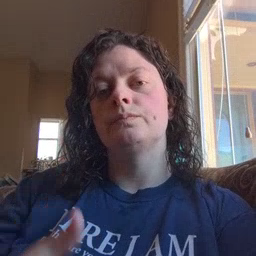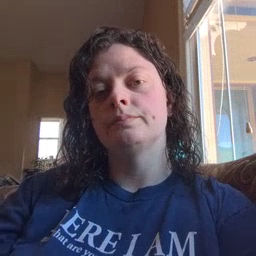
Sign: animal